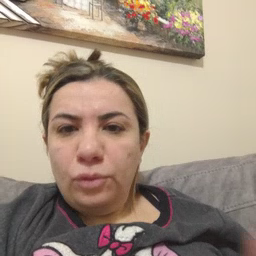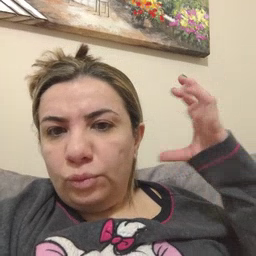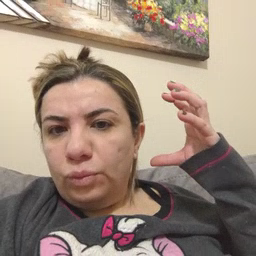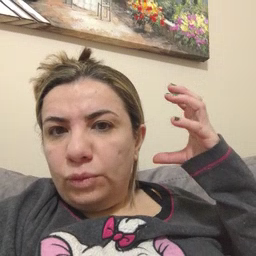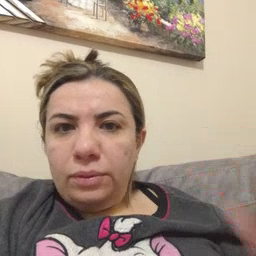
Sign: radio